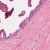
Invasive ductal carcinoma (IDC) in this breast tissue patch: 0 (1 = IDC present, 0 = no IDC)